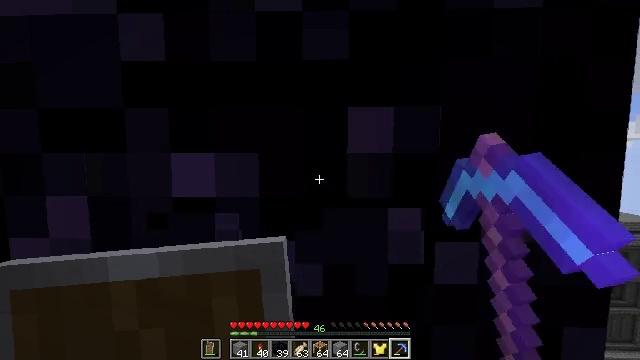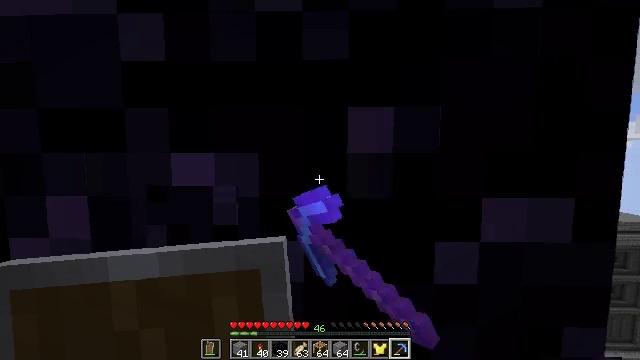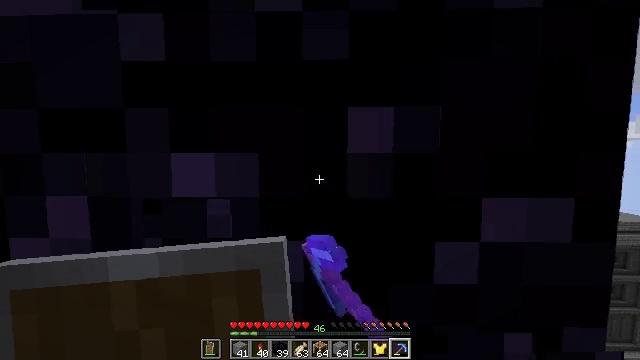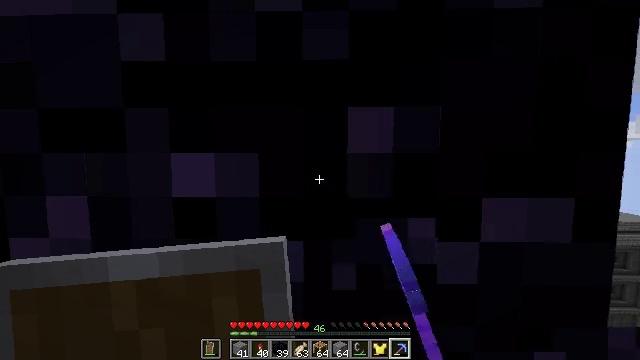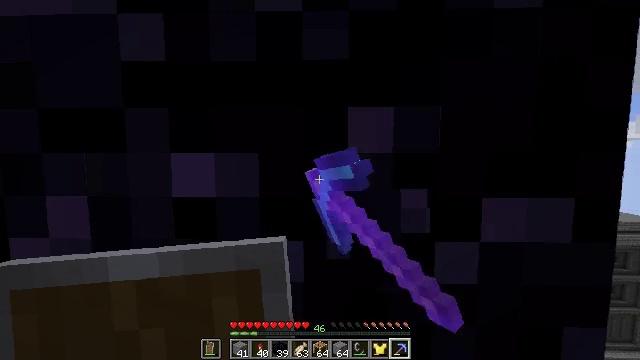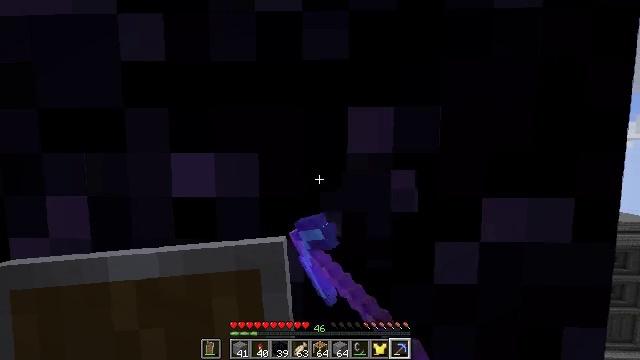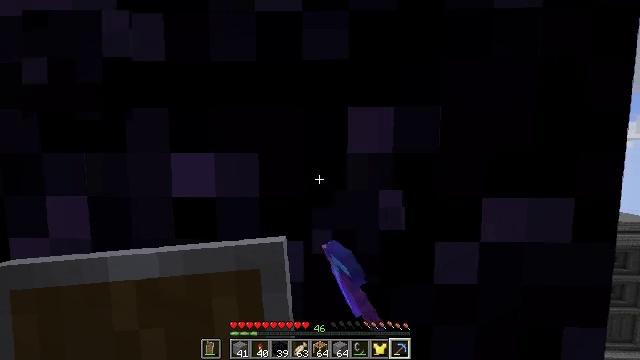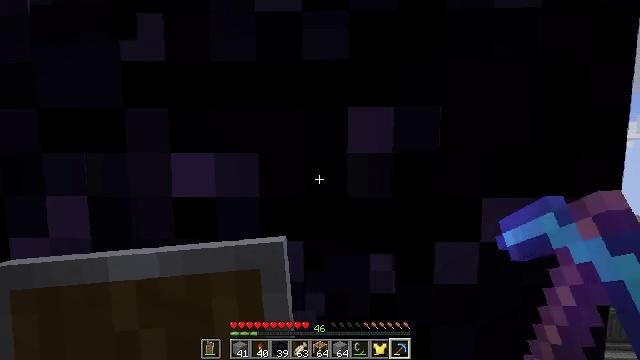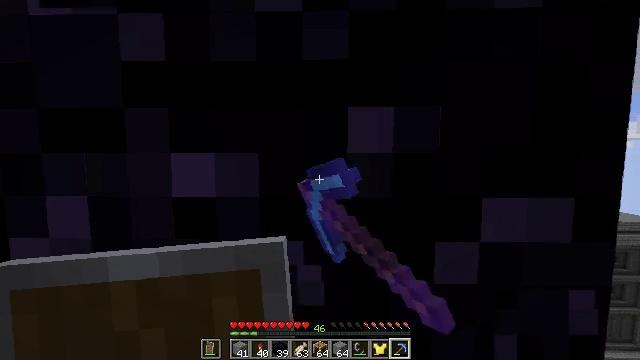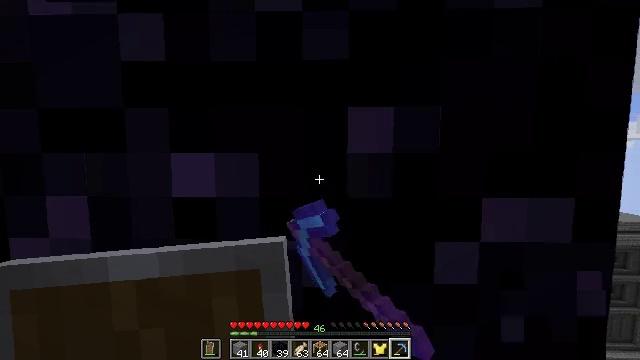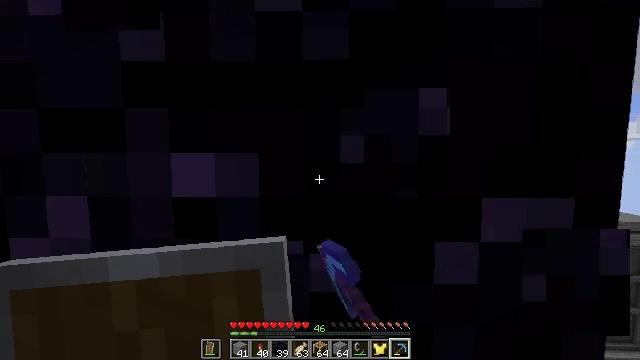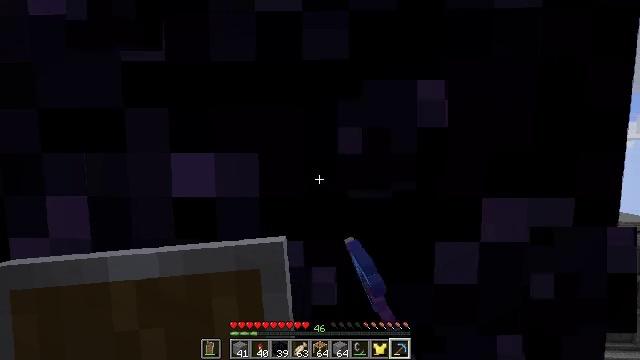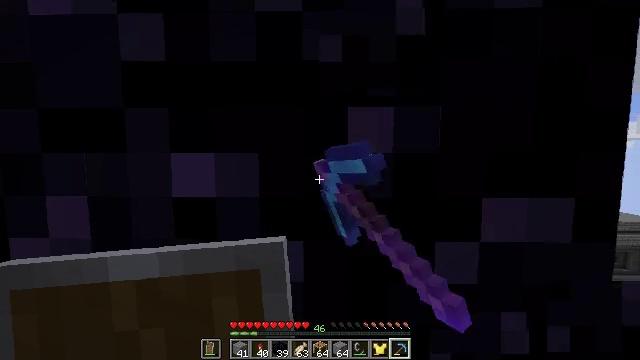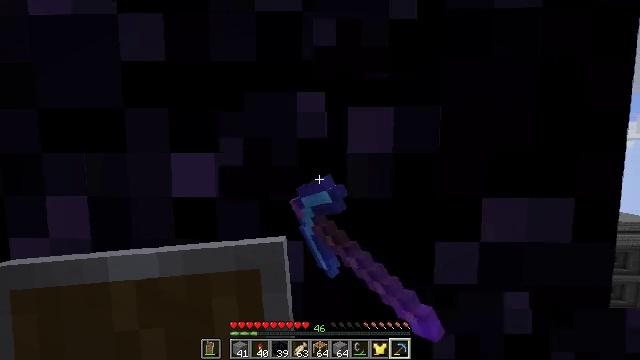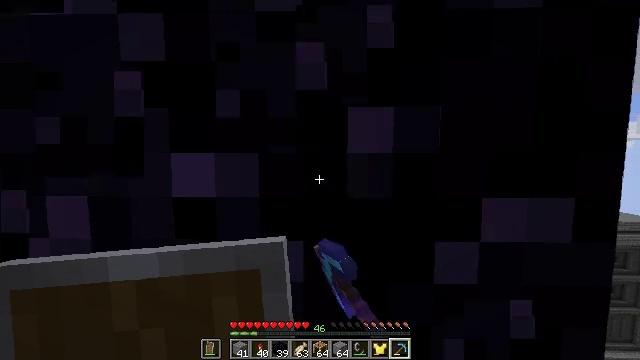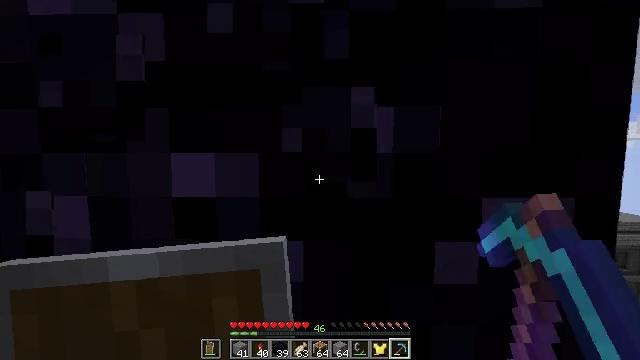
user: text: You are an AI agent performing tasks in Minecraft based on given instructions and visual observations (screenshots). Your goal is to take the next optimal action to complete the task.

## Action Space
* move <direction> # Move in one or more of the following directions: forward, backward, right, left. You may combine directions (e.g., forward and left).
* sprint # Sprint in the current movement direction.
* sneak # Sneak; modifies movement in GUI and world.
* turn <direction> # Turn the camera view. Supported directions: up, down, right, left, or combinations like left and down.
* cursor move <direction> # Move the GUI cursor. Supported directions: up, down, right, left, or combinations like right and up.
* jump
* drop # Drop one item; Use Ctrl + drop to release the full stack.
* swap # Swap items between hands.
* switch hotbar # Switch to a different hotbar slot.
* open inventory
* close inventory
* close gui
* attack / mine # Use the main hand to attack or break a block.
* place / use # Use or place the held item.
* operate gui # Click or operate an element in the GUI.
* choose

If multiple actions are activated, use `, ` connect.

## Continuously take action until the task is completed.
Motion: motion action
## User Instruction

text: Mine the tough obsidian.
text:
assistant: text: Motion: attack / mine
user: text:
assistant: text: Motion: attack / mine
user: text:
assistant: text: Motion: attack / mine
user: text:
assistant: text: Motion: attack / mine
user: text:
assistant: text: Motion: attack / mine
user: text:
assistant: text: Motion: attack / mine
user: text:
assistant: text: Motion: attack / mine
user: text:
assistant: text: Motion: attack / mine
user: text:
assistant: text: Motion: attack / mine
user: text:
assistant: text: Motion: attack / mine
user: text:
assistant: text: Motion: attack / mine
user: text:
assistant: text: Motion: attack / mine
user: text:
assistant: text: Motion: attack / mine
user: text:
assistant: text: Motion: attack / mine
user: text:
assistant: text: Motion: attack / mine
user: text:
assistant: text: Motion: attack / mine
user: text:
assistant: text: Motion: attack / mine
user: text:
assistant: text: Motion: attack / mine
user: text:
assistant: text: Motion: attack / mine
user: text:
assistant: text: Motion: attack / mine
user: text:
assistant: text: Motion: attack / mine
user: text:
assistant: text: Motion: attack / mine
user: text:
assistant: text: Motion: attack / mine
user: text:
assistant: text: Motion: attack / mine
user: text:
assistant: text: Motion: no_op
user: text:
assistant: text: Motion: no_op
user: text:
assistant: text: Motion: no_op
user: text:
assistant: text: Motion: no_op
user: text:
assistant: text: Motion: turn down
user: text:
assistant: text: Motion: turn down